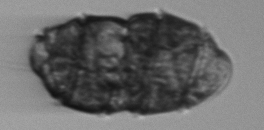
Label: Margalefidinium